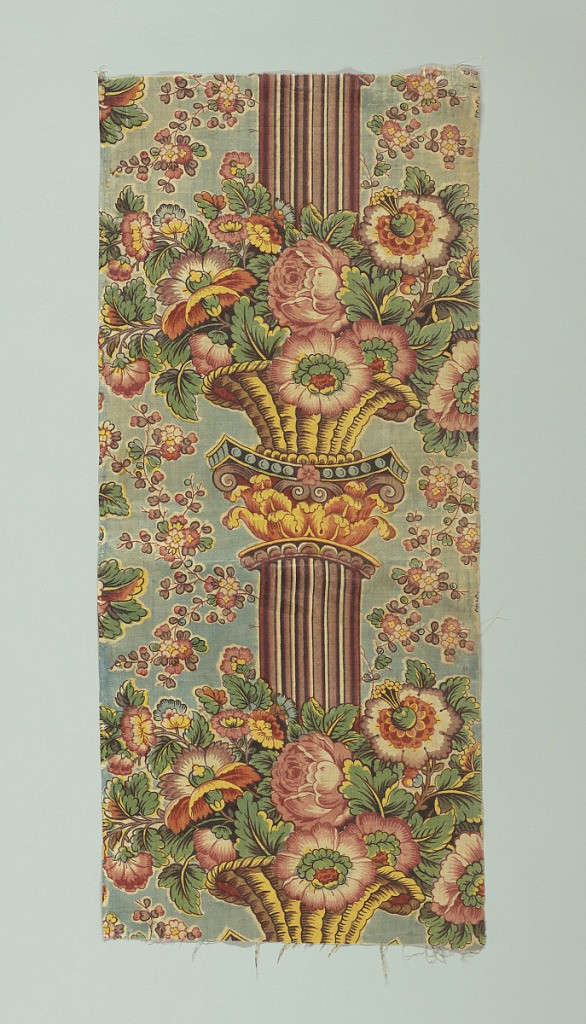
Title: Textile
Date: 1800–1850
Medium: cotton Technique: relief printed and glazed
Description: Chintz fragments in a pillar design. Green-blue ground and pillar in shaded brown stripe effect with foliage and large flower clusters in shades of red, rose, yellow and green. Green color is produced by printing blue over yellow.